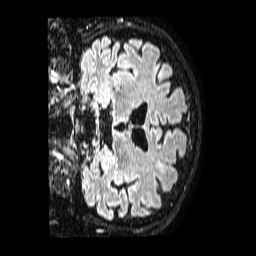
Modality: FLAIR
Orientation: coronal
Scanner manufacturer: philips
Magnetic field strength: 1.5 T
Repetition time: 4.8 s
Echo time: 0.3 s